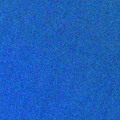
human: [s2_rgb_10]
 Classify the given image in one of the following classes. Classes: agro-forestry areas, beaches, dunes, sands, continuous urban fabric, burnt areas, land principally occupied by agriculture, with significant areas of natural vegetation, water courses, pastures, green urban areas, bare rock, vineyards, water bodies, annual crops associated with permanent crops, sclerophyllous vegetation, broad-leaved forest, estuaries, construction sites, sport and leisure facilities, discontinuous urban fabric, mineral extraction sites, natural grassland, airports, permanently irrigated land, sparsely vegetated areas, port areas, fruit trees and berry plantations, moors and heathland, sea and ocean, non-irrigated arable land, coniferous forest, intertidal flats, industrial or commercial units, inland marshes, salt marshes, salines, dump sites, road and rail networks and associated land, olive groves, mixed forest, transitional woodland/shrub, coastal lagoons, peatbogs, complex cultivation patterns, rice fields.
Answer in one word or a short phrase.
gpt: sea and ocean